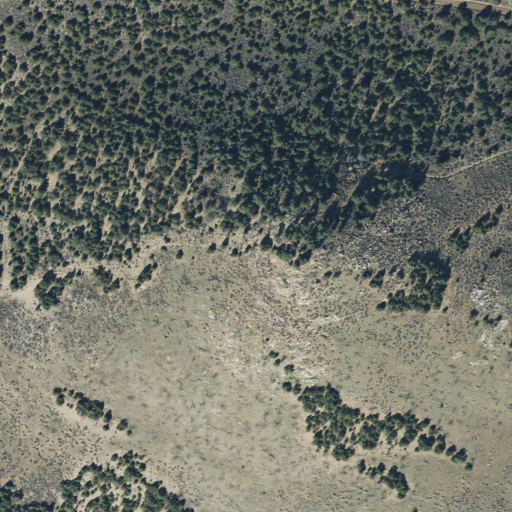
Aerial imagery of mountain in Utah named Round Knoll containing evergreen forest, shrub, and grassland